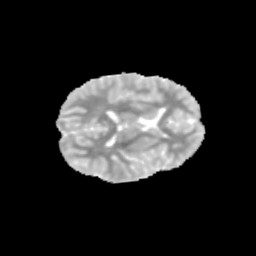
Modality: MD
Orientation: axial
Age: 11
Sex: female
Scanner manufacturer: siemens
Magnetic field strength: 3 T
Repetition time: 3.8 s
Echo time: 0.07 s